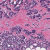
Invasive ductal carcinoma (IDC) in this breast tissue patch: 1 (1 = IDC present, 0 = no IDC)